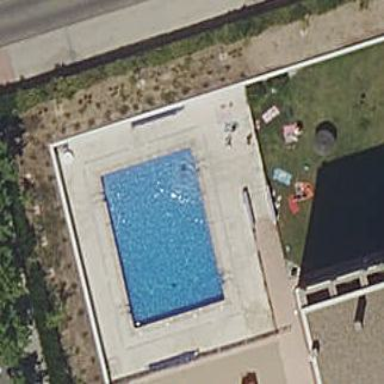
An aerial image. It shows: Swimming pool located in leisure land.